Question: is it possible to load an image directly into a canvas control using a generic handler without using the image element?
This is my handler:
'''
public void ProcessRequest(HttpContext context)
{
context.Response.AddHeader("Access-Control-Allow-Origin", "*");
context.Response.ContentType = "image/jpeg";
var camIndex = Convert.ToInt16(context.Request.QueryString["camIndex"]);
context.Response.BinaryWrite( Shared.Feeder[camIndex].JpegData);
}
'''
My JavaScript:
'''
var xhr = new XMLHttpRequest();
xhr.open('GET', 'http://127.0.0.1/Media/FrameHandler.ashx?camIndex=' + camIndex, true);
xhr.responseType = 'arraybuffer';
xhr.onload = function (e) {
var uInt8Array = new Uint8ClampedArray(this.response);
imageData[camIndex].data.set(uInt8Array);
ctxLiveViews[camIndex].putImageData(imageData[camIndex], 0, 0);
};
xhr.send();
'''
which gives me this image (which is obviously wrong)

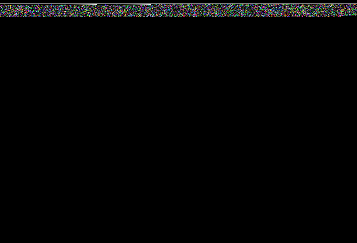
Answer: > Is it possible to load an image directly into a canvas control using a generic handler without using the image element?
It is, but you are in for a hand-full as you will need to manually parse the image file format yourselves (with all the various combinations of image format, color model etc. and error checks and so forth). It's doable (<URL>, but chances are, unless you need to access some special data or bitmap formats, that the browser will do the job at least faster than a manual approach in JavaScript.
Using an Image element is easy and does all these steps for you in compiled code.
This line:
'''
var uInt8Array = new Uint8ClampedArray(this.response);
'''
will only hold the original bytes, uncompressed, undecoded including header, chunks and metadata. While 'putImageData()' require a raw bitmap in the format RGBA per pixel. This is why you see the noise as the data being fed to putImageData is the file itself, not a bitmap.